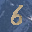
Label: 6